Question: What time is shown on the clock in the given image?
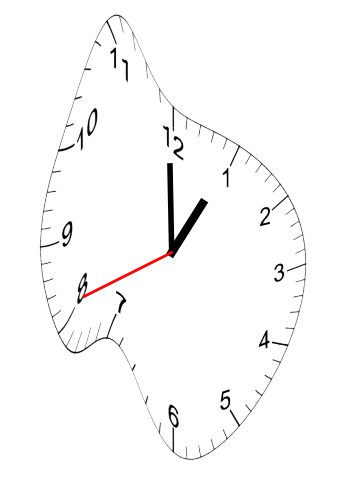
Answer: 12:59:41